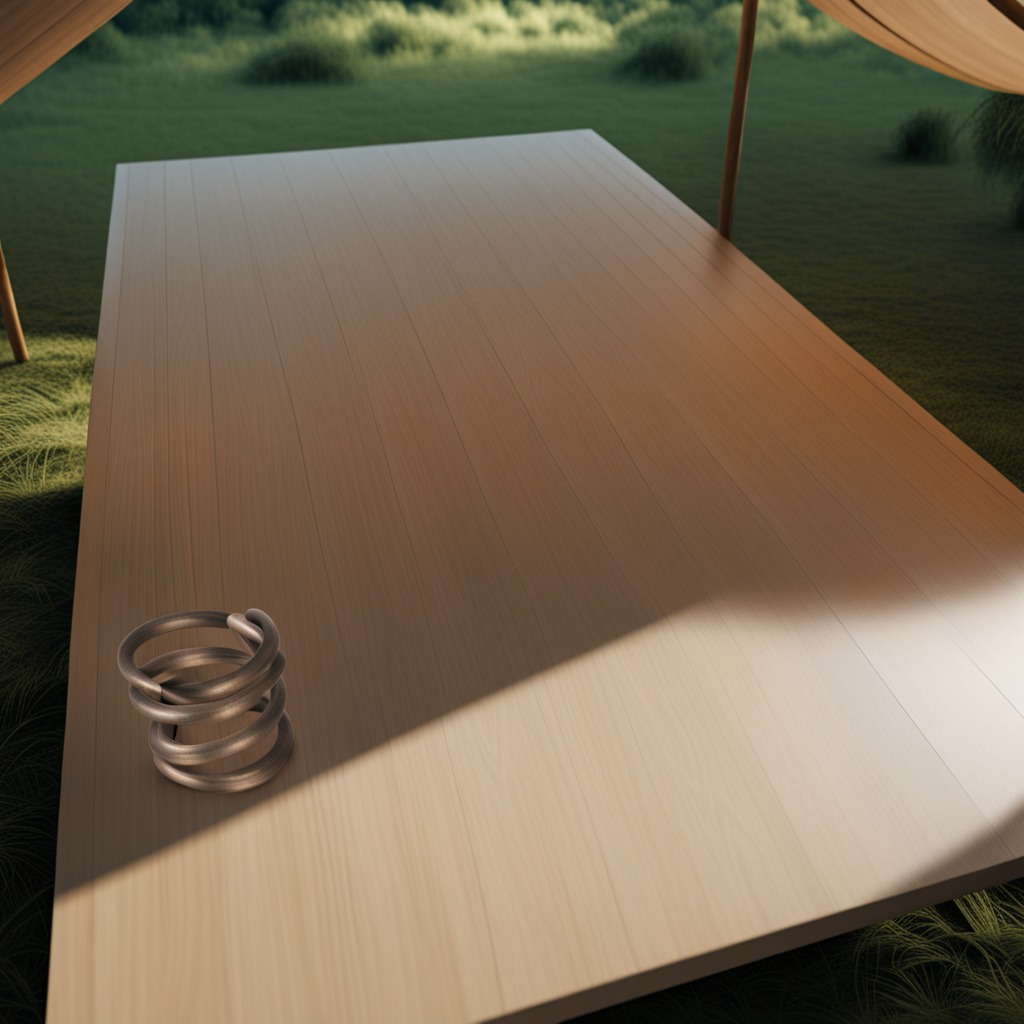
A coiled metal spring is lying on a wooden table inside a jungle field workshop tent.